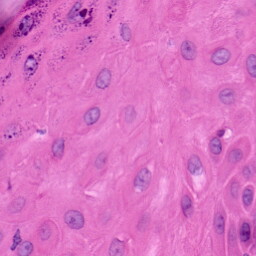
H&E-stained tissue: Skin